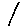
Label: triangle